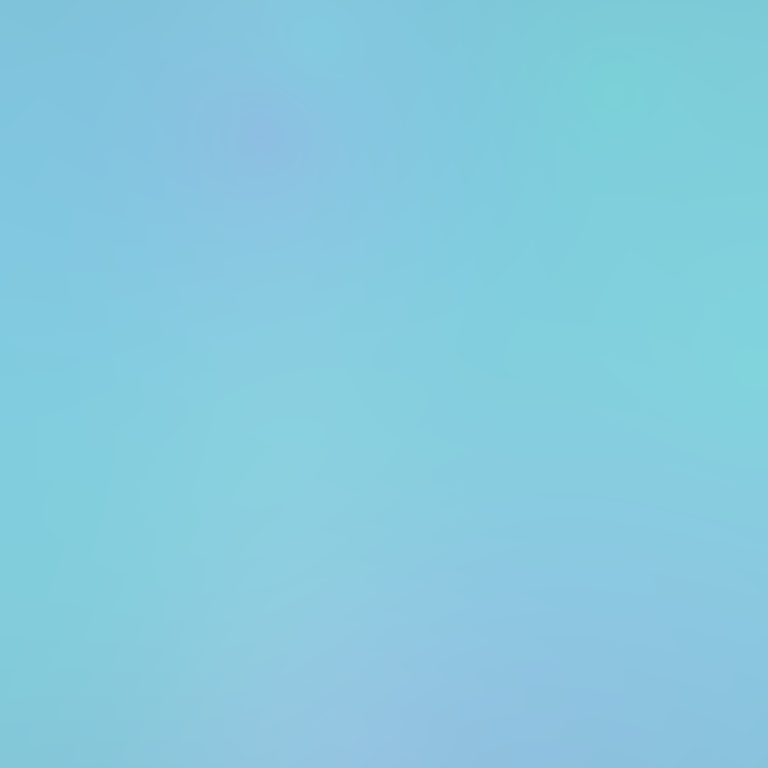
Abstract light effect, smooth gradient from soft blue to light teal, calm atmosphere, diffuse light, no room, no furniture, no objects.